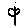
Label: flower